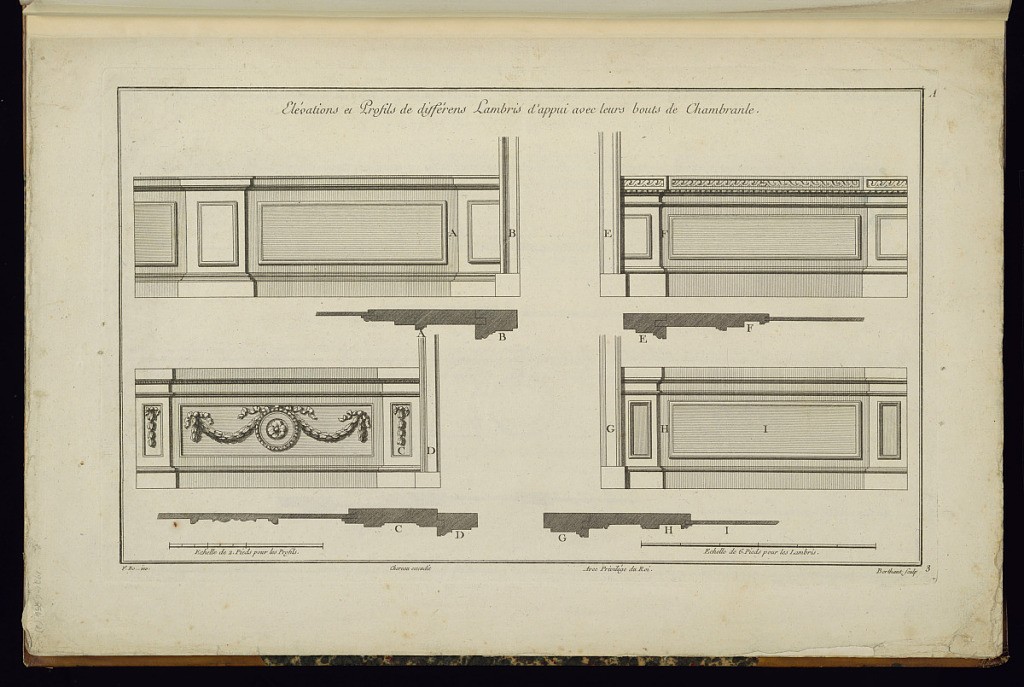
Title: Elévations et Profils de différens Lambris d'appui avec leurs bouts de Chambranle
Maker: Juste-François Boucher, French, 1736 – 1782
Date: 1774
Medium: Engraving on laid paper
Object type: Print
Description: Elevations and profiles of panel designs. The panels are framed with ornament motifs including wave pattern, egg and dart, and simple molding; one panel design has at its center a rosette framed with egg and dart, and draped with ribboned garland. The plate is signed.